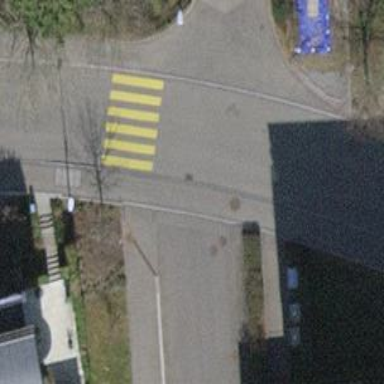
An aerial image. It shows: Uncontrolled zebra crossing.